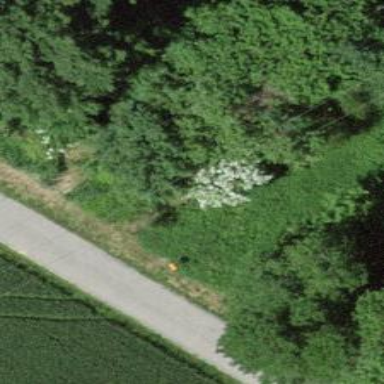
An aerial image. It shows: Aerial pipeline marker.